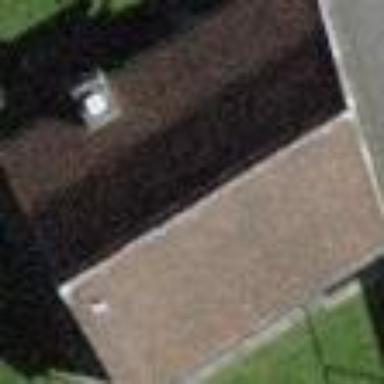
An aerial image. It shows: Shed.